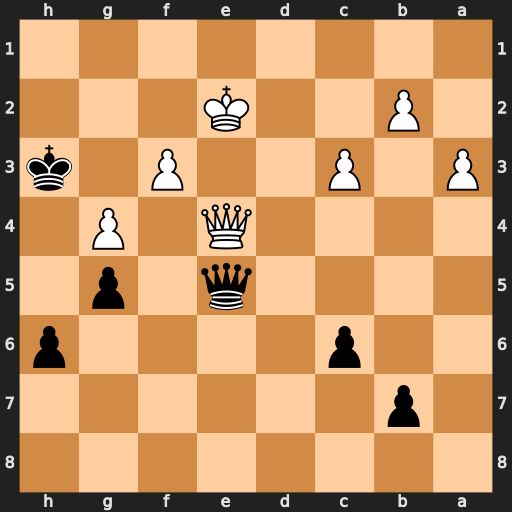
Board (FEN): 8/1p6/2p4p/4q1p1/4Q1P1/P1P2P1k/1P2K3/8
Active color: b
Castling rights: -
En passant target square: -
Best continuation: Qxe4+ fxe4 Kxg4